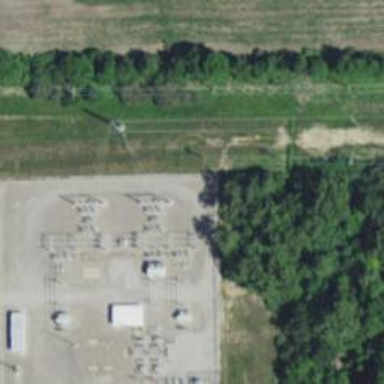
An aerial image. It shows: Switch used for power control.